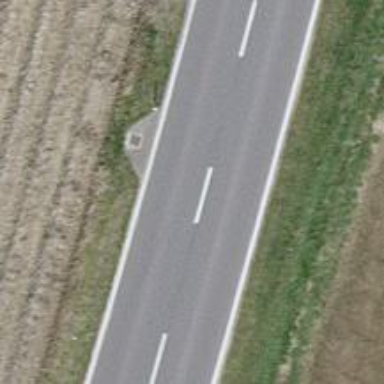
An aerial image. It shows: Primary highway.